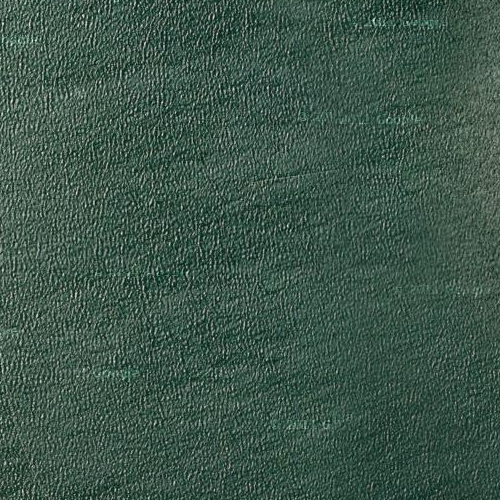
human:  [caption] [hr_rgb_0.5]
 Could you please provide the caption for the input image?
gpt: This is a part of ocean with deep green water .

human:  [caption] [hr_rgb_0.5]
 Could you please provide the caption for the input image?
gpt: This is a part of deep green sparkling sea .

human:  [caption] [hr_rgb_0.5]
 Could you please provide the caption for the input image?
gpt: This is a part of deep green sparkling sea .

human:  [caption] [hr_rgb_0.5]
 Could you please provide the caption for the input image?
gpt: A part of ocean with deep green waters .

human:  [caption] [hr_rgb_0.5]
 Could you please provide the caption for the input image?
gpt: This is a part of ocean with deep green water shining .